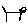
Label: cat